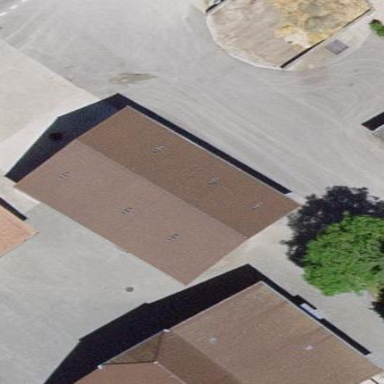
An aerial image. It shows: Stable.